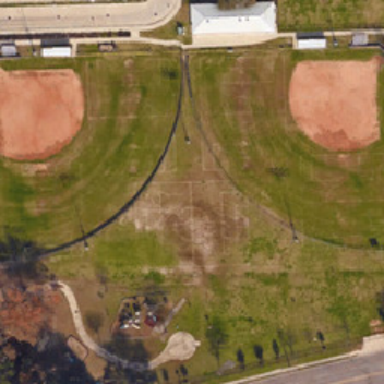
There are two baseball fields and another playground between the parking lot and the highway .